Question: I'm trying to load data into a jqplot chart via variable, but it's only displaying the first value. I'm lost at to why is doing this.

JavaScript:
'''
$(document).ready(function () {
var sin = [[20, 10, 0, 10, 15, 25, 35, 50, 48, 45, 35, 30, 15, 10]];
var plot = $.plot($(".chart"),
[{ data: sin, label: "sin(x)", color: "#ee7951" }], {
series: {
lines: { show: true },
points: { show: true }
},
grid: { hoverable: true, clickable: true },
yaxis: { min: 0, max: 60 }
});
var previousPoint = null;
$(".chart").bind("plothover", function (event, pos, item) {
if (item) {
if (previousPoint != item.dataIndex) {
previousPoint = item.dataIndex;
$('#tooltip').fadeOut(200, function () {
$(this).remove();
});
var x = item.datapoint[0].toFixed(2),
y = item.datapoint[1].toFixed(2);
maruti.flot_tooltip(item.pageX, item.pageY, item.series.label + " of " + x + " = " + y);
}
} else {
$('#tooltip').fadeOut(200, function () {
$(this).remove();
});
previousPoint = null;
}
});
});
maruti = {
flot_tooltip: function (x, y, contents) {
$('<div id="tooltip">' + contents + '</div>').css({
top: y + 5,
left: x + 5
}).appendTo("body").fadeIn(200);
}
}
</script>
'''
Ultimately, I would prefer to use JSON format data and use the first value for the chart and the second for the axis.
Data:
[["50.00","3/18/2015 2:00:00 PM"],["37.00","3/12/2015 3:42:44 PM"],["35.00","3/11/2015 3:42:44 PM"]]
Any recommendations or link to samples using this type of data would be greatly appreciated.
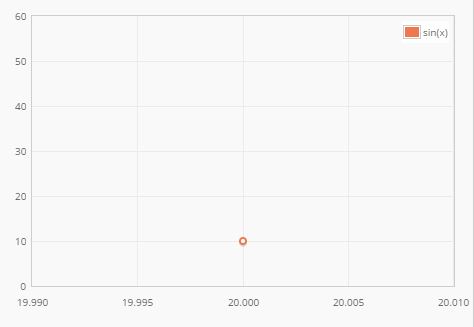
Answer: The string format was wrong. I ended up using Entity Framework.
So my code behind looks something like:
The return string:
The Javascript looks like: